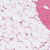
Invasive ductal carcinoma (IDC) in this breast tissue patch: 0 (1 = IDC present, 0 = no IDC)